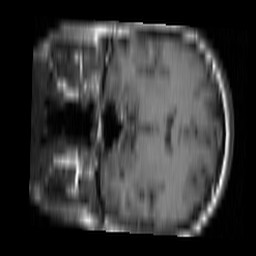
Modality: T1w
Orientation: coronal
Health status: ill
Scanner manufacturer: siemens
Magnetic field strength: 1.5 T
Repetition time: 0.4 s
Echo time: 0.014 s